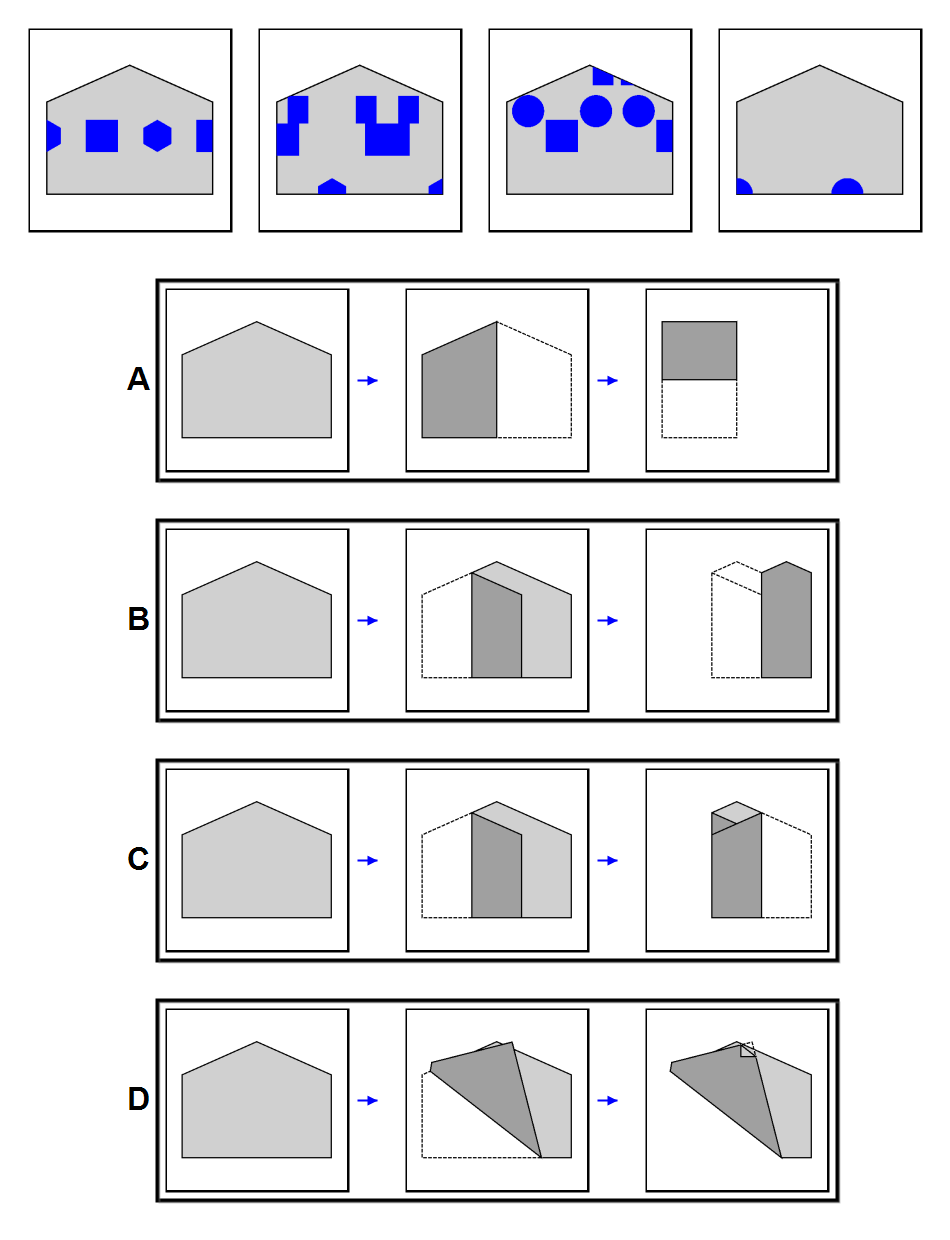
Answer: B